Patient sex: F
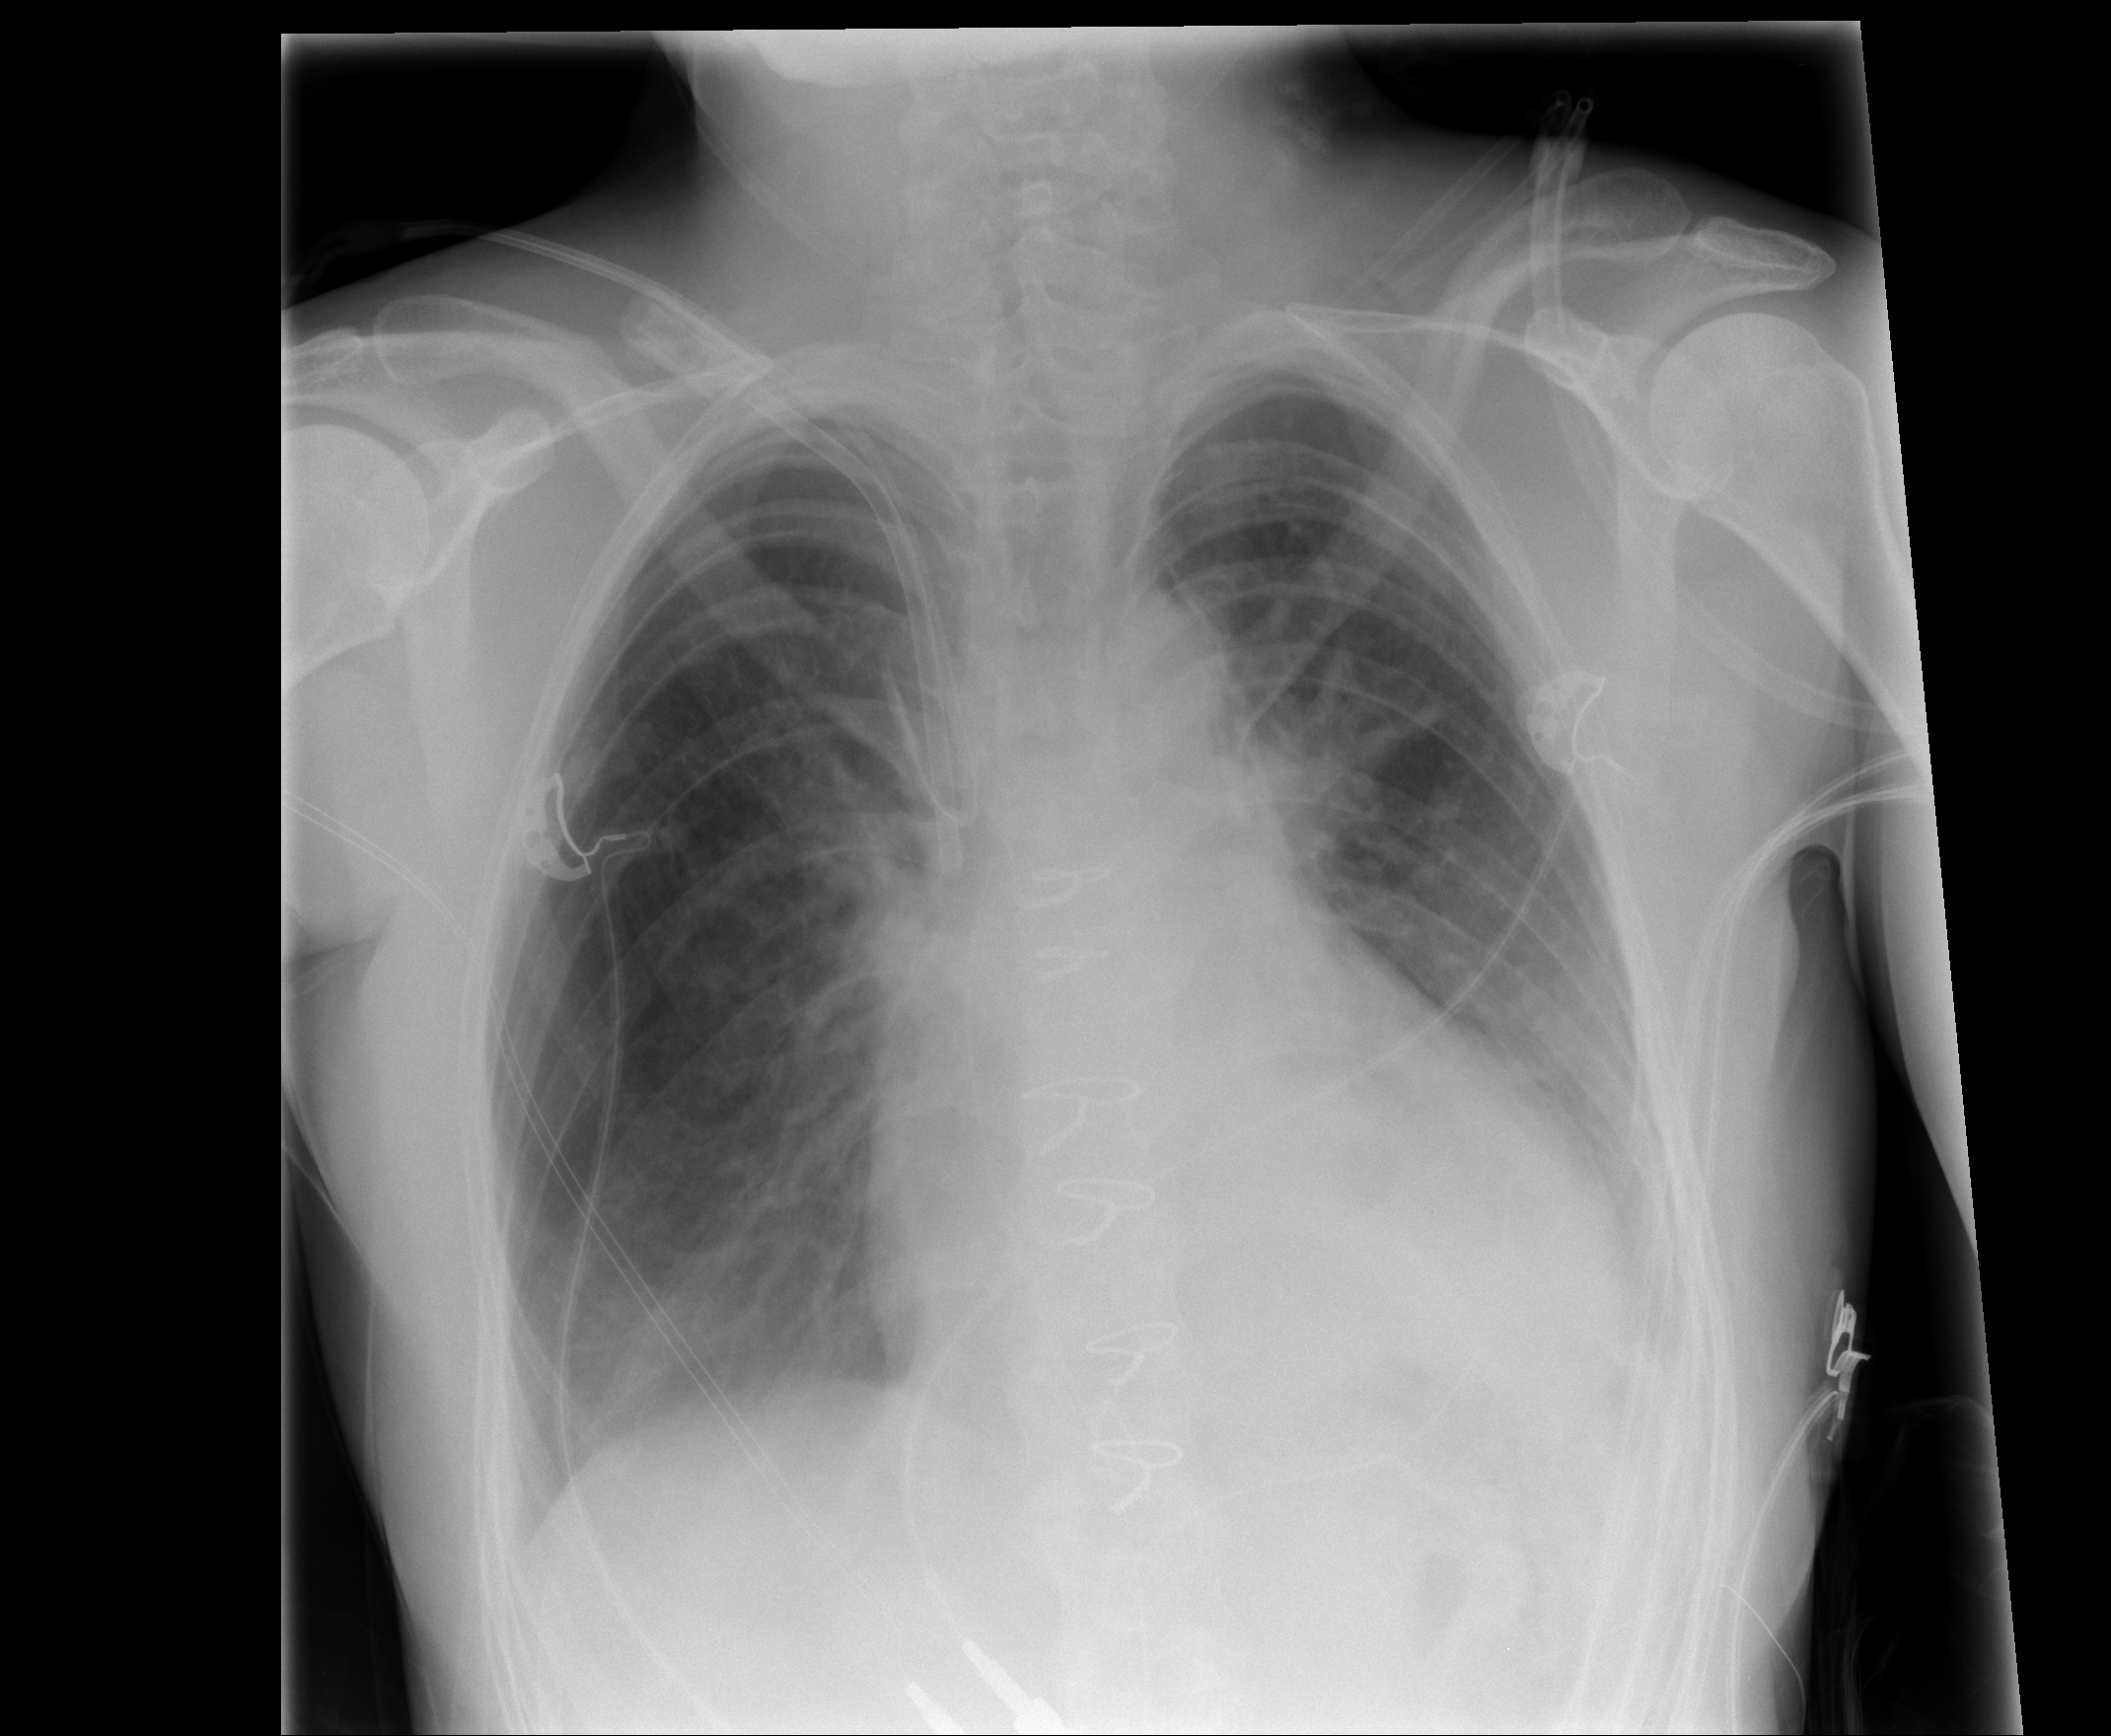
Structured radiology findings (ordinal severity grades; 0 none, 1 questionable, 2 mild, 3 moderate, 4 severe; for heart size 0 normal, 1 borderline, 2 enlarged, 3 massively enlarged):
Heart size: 0
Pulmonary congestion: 2
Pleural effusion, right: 1
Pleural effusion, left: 1
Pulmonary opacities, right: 0
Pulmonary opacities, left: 0
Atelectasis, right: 1
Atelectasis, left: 1